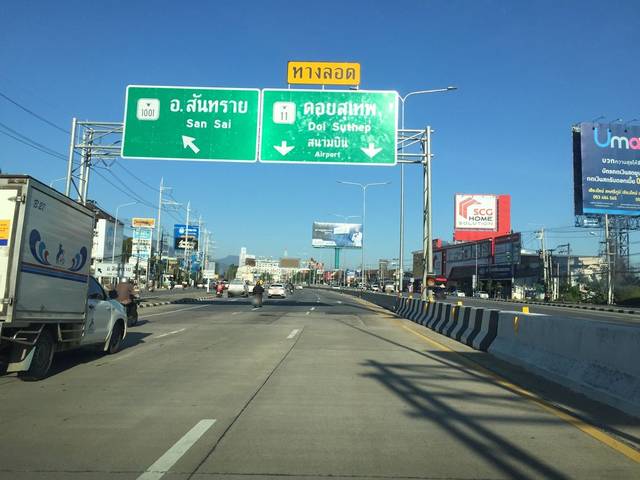
Region: Thailand
Coordinates: 18.807, 99.016